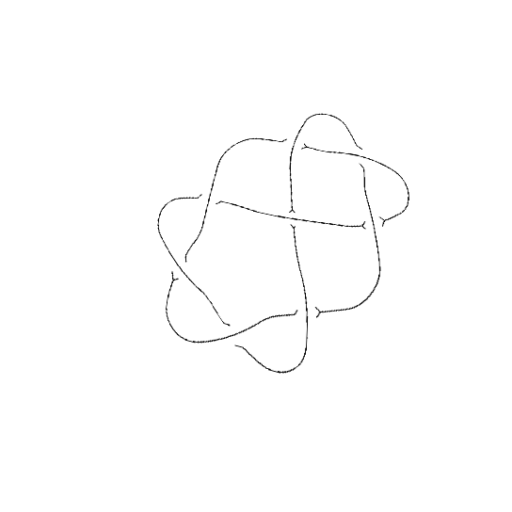
Crossing number: 8